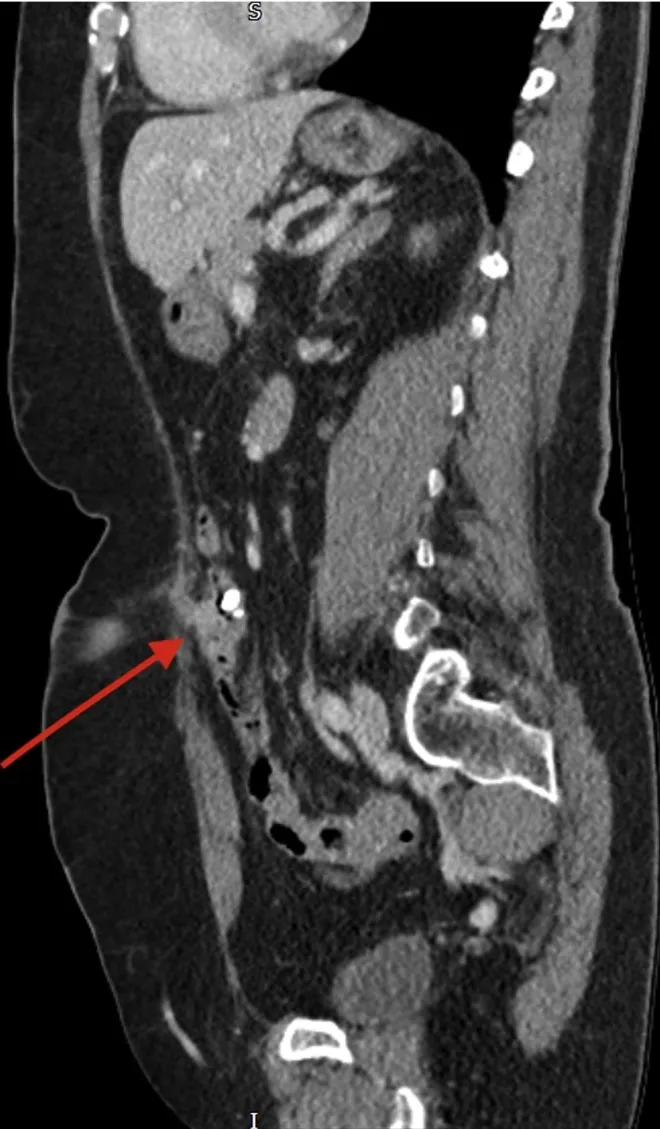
Contrast CT image of the ECF in the sagittal plane.
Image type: radiology (ct)